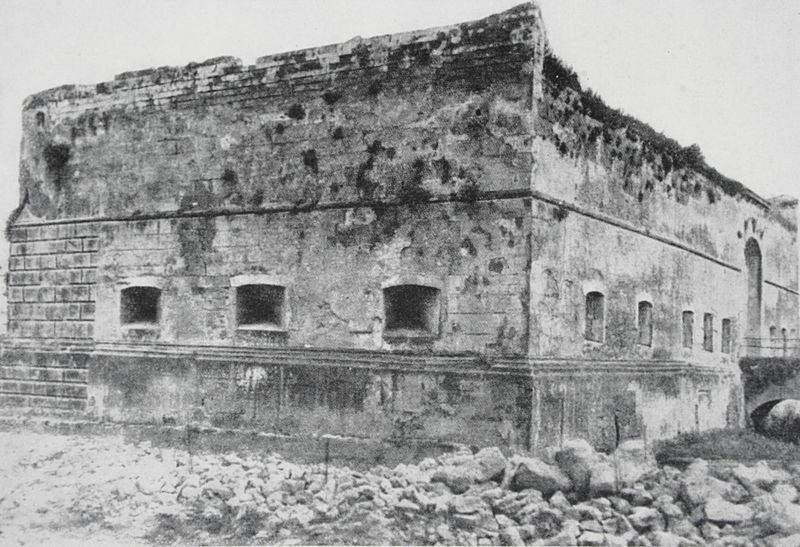
Titel: Blick auf den von den Spaniern vor die beiden Türme vorgebauten dreieckigen Kasemattenbau
Künstler: Liphantes
Standort: Capua
Institution: Brückentoranlage
Schlagwörter: himmel, schatten, weiß, fenster, grau, hell, schwarz, tür, dach, gebäude, gras, haus, zaun, alt, wand, architektur, sockel, stein, steine, bild, einsamkeit, brücke, pflanzen, ecke, bogen, fassade, perspektive, schotter, wüste, mauer, ziegel, geröll, backstein, rundbogen, schutt, stille, krieg, zerstörung, soldaten, geländer, tor, befestigung, foto, fotografie, photographie, eingang, fugen, ruine, palazzo, festung, mauerwerk, moos, schwarz-weiß, militär, flecken, gemäuer, rustika, sims, kaputt, bewachsen, quader, mauern, graben, brocken, fort, bau, verfallen, munition, öffnungen, nischen, schiessscharten, sockelzone, schwrzweiß, bunker, fensteröffnungen, befestigungsanlage, blöcke, schießscharte, konstantinopel, festungsmauer, belagerung, verwittert, rest, festungsanlage, altbau, bollwerk, ruinr, gemäuler, 20.jahrhundert, schuttberg, bedohung, vauban